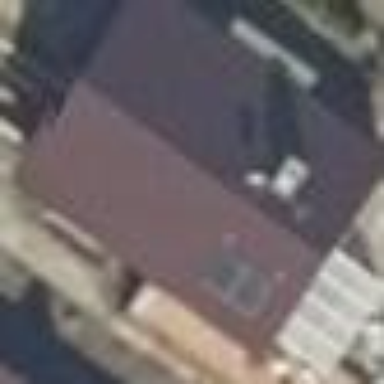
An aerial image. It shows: Gabled roofed house.